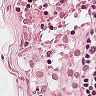
Metastatic tissue present: no